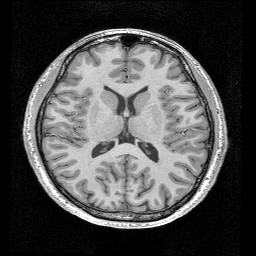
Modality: T1w
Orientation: coronal